Question: > SCENARIO
I've sub-classed a control and I would like to add an 'StringFormat' expandable group in the control's property grid to set its values at design time.
> PROBLEM
I'm unable to properly add the StringFormat properties into the property grid, this is what I get:

> QUESTION
Which is the simplest way to implement an 'StringFormat' into a 'PropertyGrid'?
> CODE
I've tried the suggestion of @Plutonix answer here: <URL>
I preffer to avoid a 'TypeConverter' usage in case of this could be done in a simpler way, because I'm not sure whether this implementation needs this kind of headache.
'''
Public Class MyControl: Inherits ListBox
Public Property MyProperty As MyStringFormat = New MyStringFormat
End Class
<TypeConverter(GetType(StringFormatConverter))>
Public Class MyStringFormat
<Browsable(True)>
<NotifyParentProperty(True)>
<EditorBrowsable(EditorBrowsableState.Always)>
Public Property myStringFormat As StringFormat
Public Sub New()
' default values, if any
myStringFormat = New StringFormat
End Sub
End Class
Public Class StringFormatConverter : Inherits ExpandableObjectConverter
Public Overrides Function ConvertTo(context As ITypeDescriptorContext,
culture As Globalization.CultureInfo,
value As Object,
destinationType As Type) As Object
Return MyBase.ConvertTo(context, culture, value, destinationType)
End Function
End Class
'''
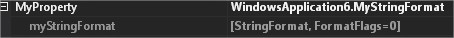
Answer: Following on with your earlier adventure, this is all you need:
'''
' property on the control
<Browsable(True), EditorBrowsable(EditorBrowsableState.Always),
DesignerSerializationVisibility(DesignerSerializationVisibility.Content),
DefaultValue(-1)>
Public Property TextFormating As TextFormat
' be sure to instance it!
' TextFormating = New TextFormat
'''
Using the Component approach:
'''
Public Class TextFormat
Inherits Component
<Browsable(True), NotifyParentProperty(True),
DesignerSerializationVisibility(DesignerSerializationVisibility.Visible),
EditorBrowsable(EditorBrowsableState.Always), DefaultValue(-1)>
Public Property Alignment As StringAlignment
<Browsable(True), NotifyParentProperty(True),
DesignerSerializationVisibility(DesignerSerializationVisibility.Visible),
EditorBrowsable(EditorBrowsableState.Always), DefaultValue(-1)>
Public Property LineAlignent As StringAlignment
<Browsable(True), NotifyParentProperty(True),
DesignerSerializationVisibility(DesignerSerializationVisibility.Visible),
EditorBrowsable(EditorBrowsableState.Always), DefaultValue(-1)>
Public Property Trimming As StringTrimming
<Browsable(True), NotifyParentProperty(True),
Editor(GetType(UIEnumEditor), GetType(UITypeEditor)),
DesignerSerializationVisibility(DesignerSerializationVisibility.Visible),
EditorBrowsable(EditorBrowsableState.Always), DefaultValue(-1)>
Public Property FormatFlags As StringFormatFlags
End Class
'''
Add whatever other properties you want. You can inherit because it is a sealed class, also it doesnt have all the attributes you require. You wont like the default behavior of the 'StringFormatFlags' property; and if you think a TypeConverter is a headache, you are in for a treat!

---
Since 'StringFormatFlags' is a Flag Enum, you will likely want to pick and combine several at a time. The default UITypeEditor though is a DropDown, but we want a DropDownCheckList. For this, we need a custom UITypeEditor. These are not as scary as they sounds, but there is also no need to recreate the wheel:
The <URL>. In about the middle of the article is a brief primer on 'TypeConverters' as well.
To use it:
- download the file and include the DLL in your project
- then (re)decorate your 'TextFormat.TextFormatFlags' property:
'''
<Editor(GetType(UIEnumEditor), GetType(UITypeEditor)),
Browsable(True), NotifyParentProperty(True),
DesignerSerializationVisibility(DesignerSerializationVisibility.Visible),
EditorBrowsable(EditorBrowsableState.Always), DefaultValue(0)>
Public Property TextFormatFlags As StringFormatFlags
'''
(Note the added 'UIEnumEditor' attribute).
The article and demo shows how to inherit the base editor to customize a few things. One thing it will do is use 'Descriptions' rather than the Enum Name in the list, if they exist and if you want. That's it, 2 steps and you can check off which flags to combine:

You dont need a TypeConverter for this one because combining 4 properties into one string doesnt make much sense. As before, it will still have the empty/extra drop down when your Type inherits Component.